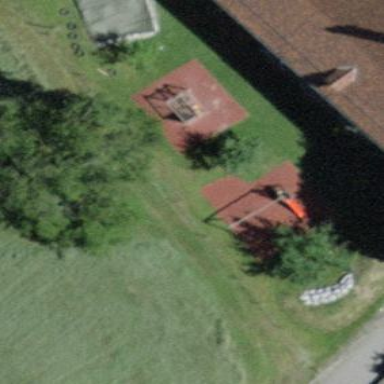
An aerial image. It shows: Playground area for leisure land.